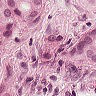
Metastatic tissue present: yes